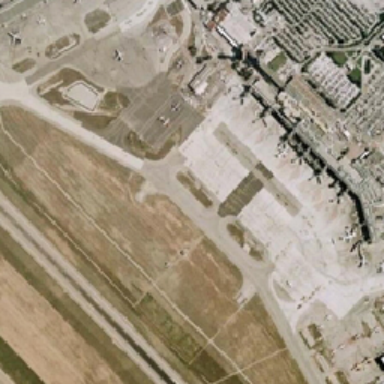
Several airplanes are parked on four tarmacs lying beside airport runways and grassy fields .